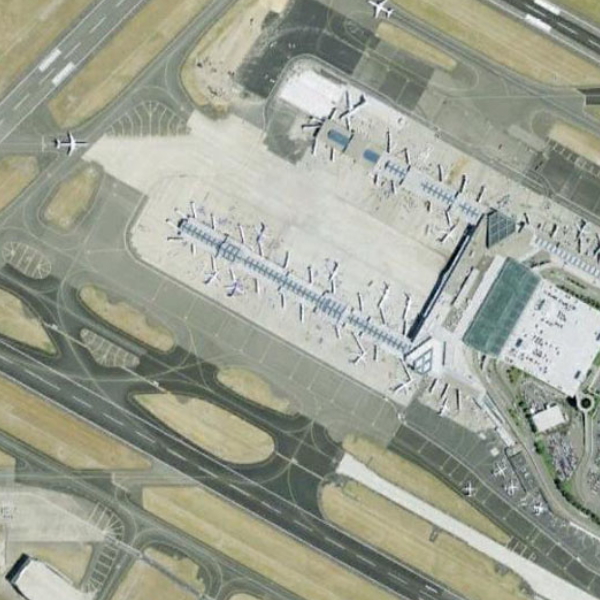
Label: Airport